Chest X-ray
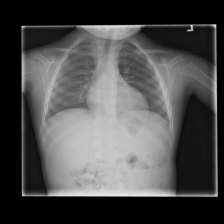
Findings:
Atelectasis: negative
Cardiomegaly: negative
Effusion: negative
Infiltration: negative
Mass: negative
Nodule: negative
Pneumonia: negative
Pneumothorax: negative
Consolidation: negative
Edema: negative
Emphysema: negative
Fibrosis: negative
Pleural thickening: negative
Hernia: negative